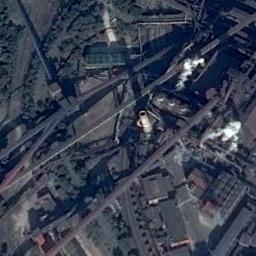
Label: thermal_power_station